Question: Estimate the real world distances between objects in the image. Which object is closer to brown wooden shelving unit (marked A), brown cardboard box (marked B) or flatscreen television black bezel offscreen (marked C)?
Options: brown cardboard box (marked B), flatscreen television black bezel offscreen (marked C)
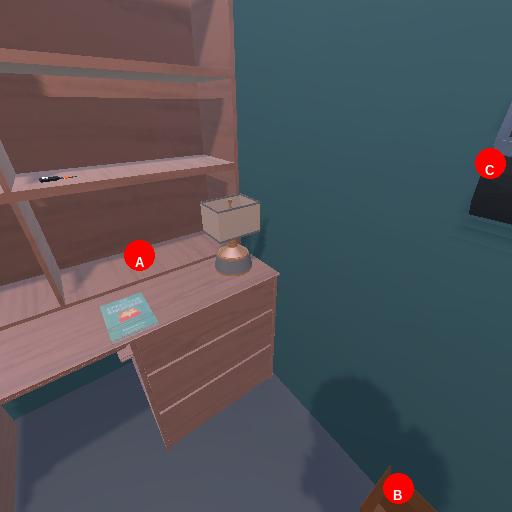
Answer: brown cardboard box (marked B)